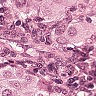
Metastatic tissue present: yes